Identify the transformations in the second image compared to the first.
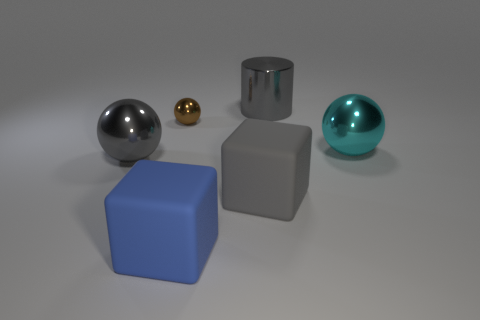
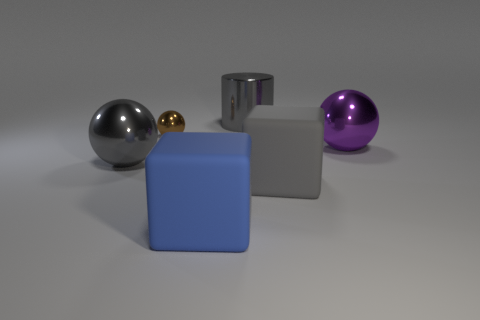
the large cyan shiny object changed to purple
the cyan metallic sphere changed to purple
the large cyan sphere became purple
the big cyan sphere became purple
the large cyan metallic ball that is on the right side of the tiny thing turned purple
the big cyan shiny sphere that is right of the gray rubber cube changed to purple
the large cyan shiny sphere that is on the right side of the big blue thing became purple
the large cyan metal sphere to the right of the tiny brown sphere changed to purple